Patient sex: F
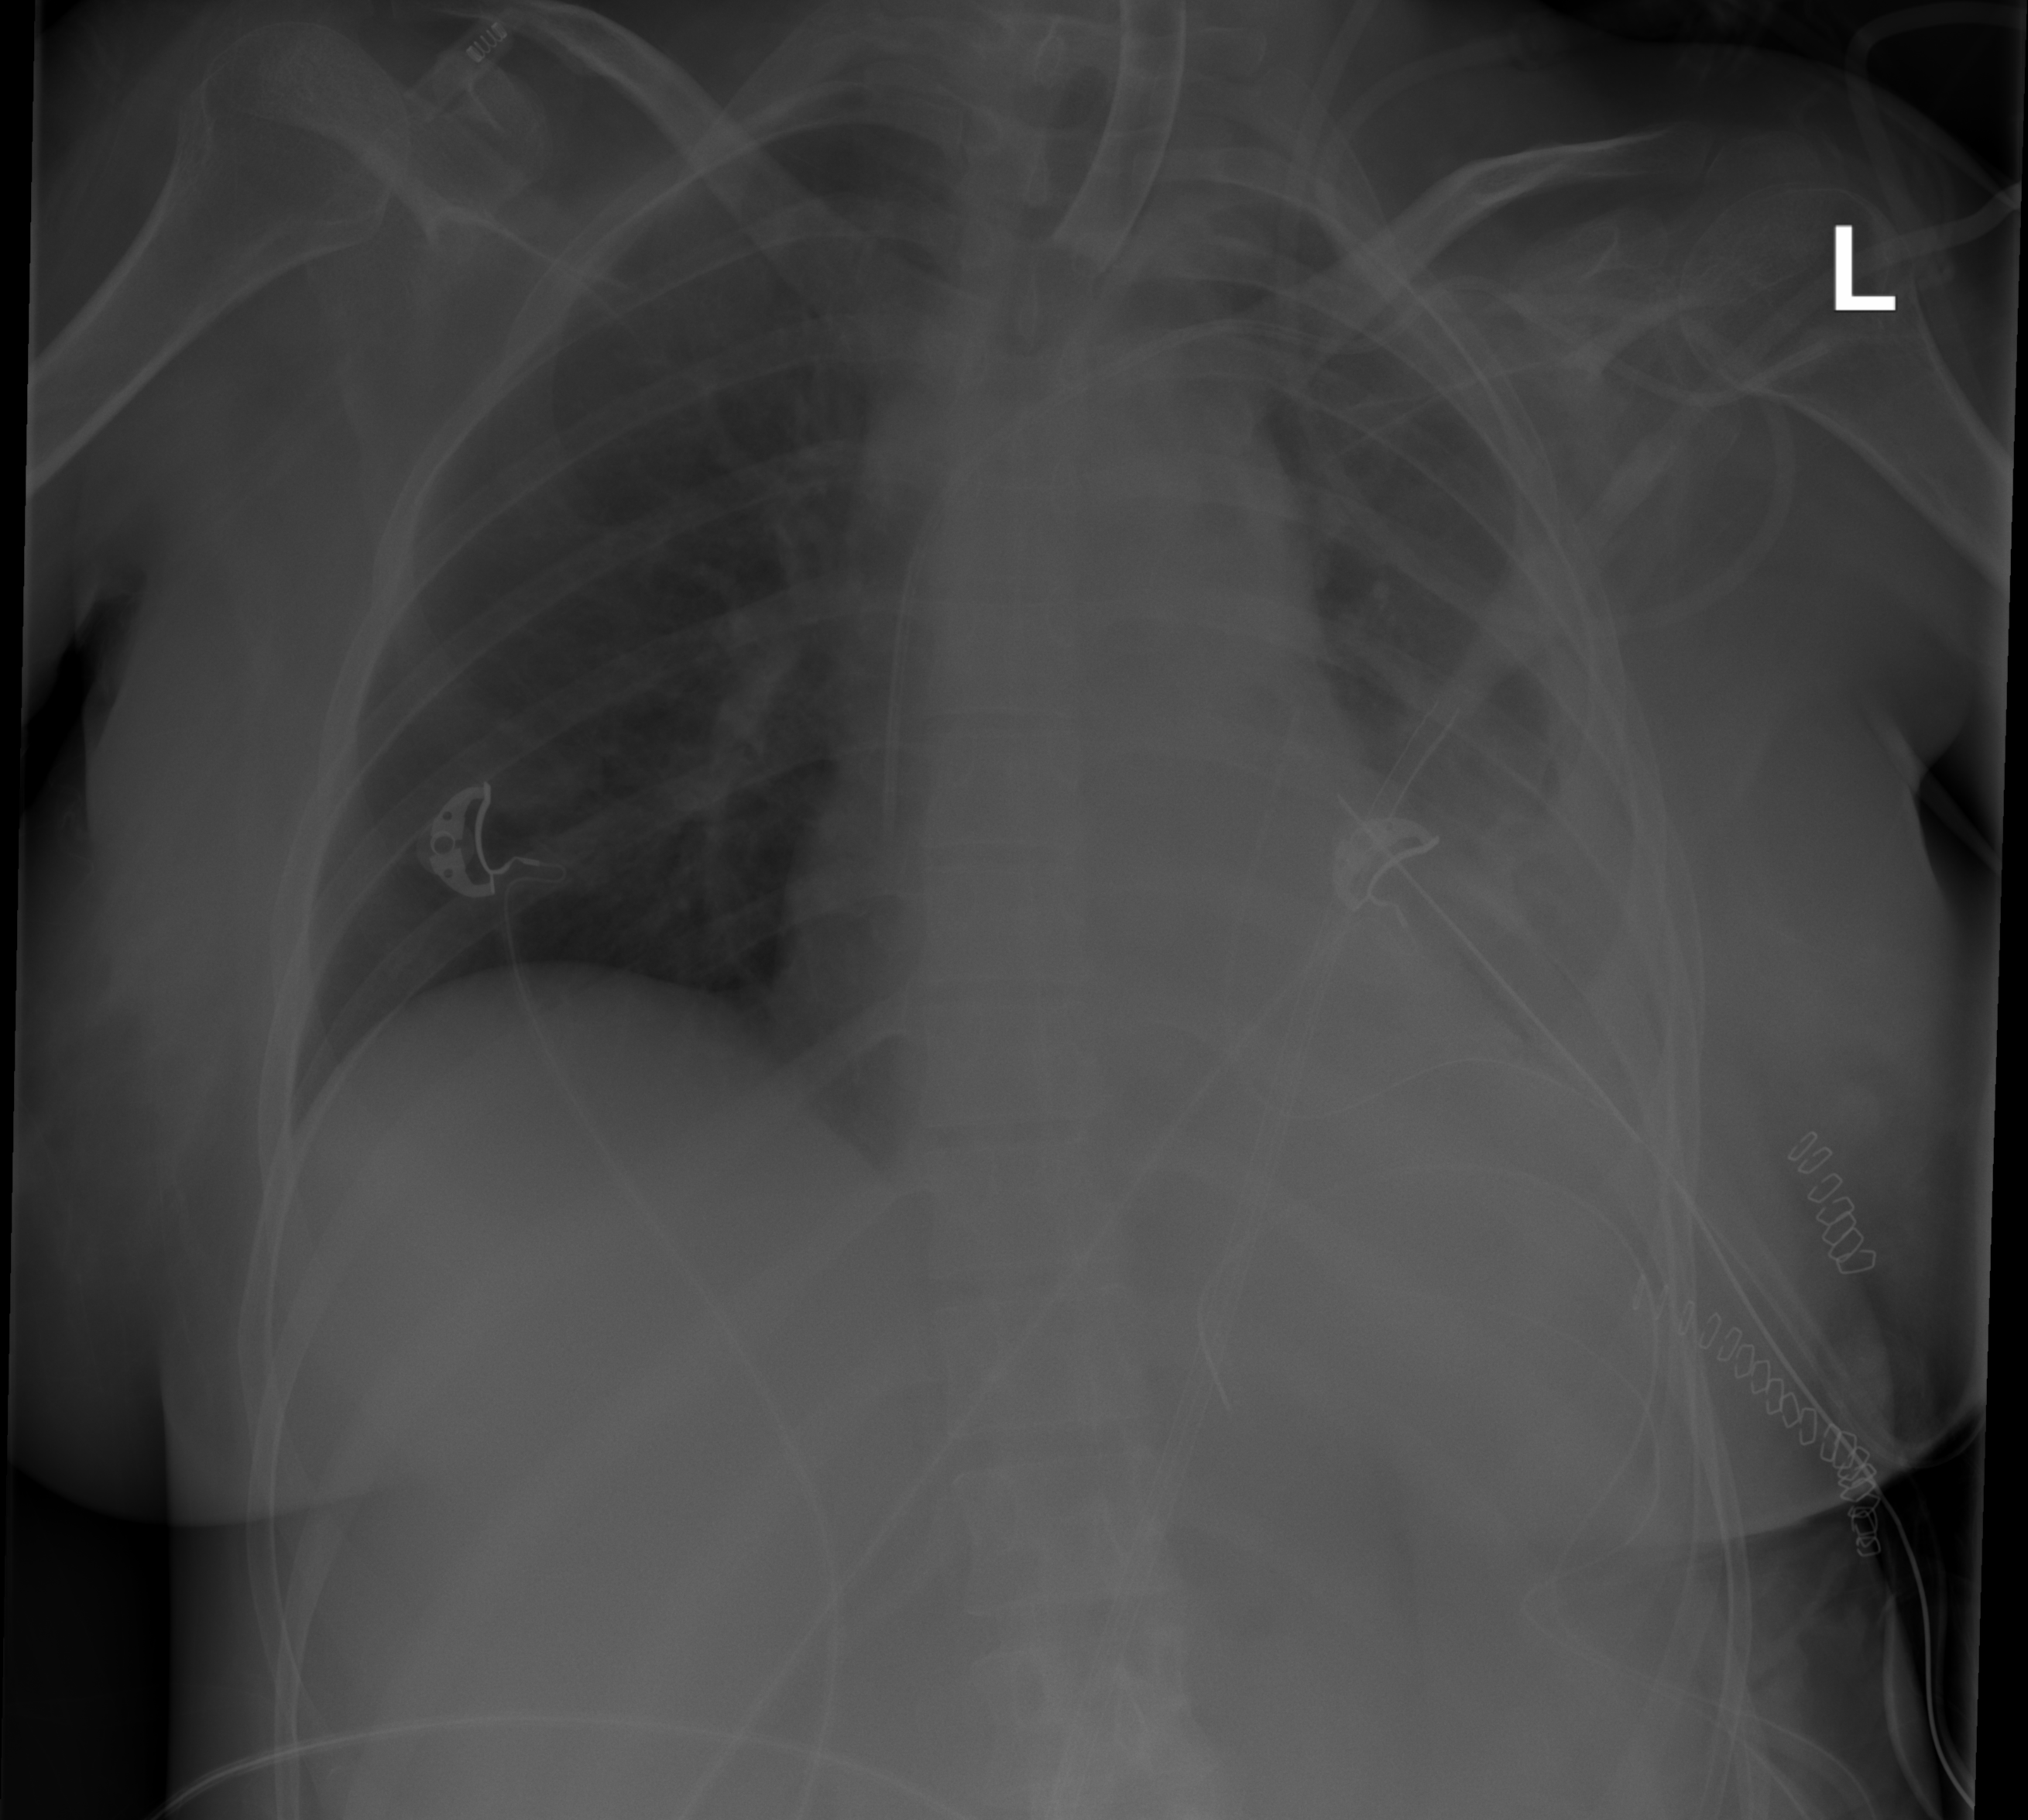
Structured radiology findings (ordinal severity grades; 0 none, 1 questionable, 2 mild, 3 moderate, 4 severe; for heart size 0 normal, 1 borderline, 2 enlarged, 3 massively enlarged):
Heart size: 0
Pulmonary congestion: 0
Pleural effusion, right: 0
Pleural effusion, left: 2
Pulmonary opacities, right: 0
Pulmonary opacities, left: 0
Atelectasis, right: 0
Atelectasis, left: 2